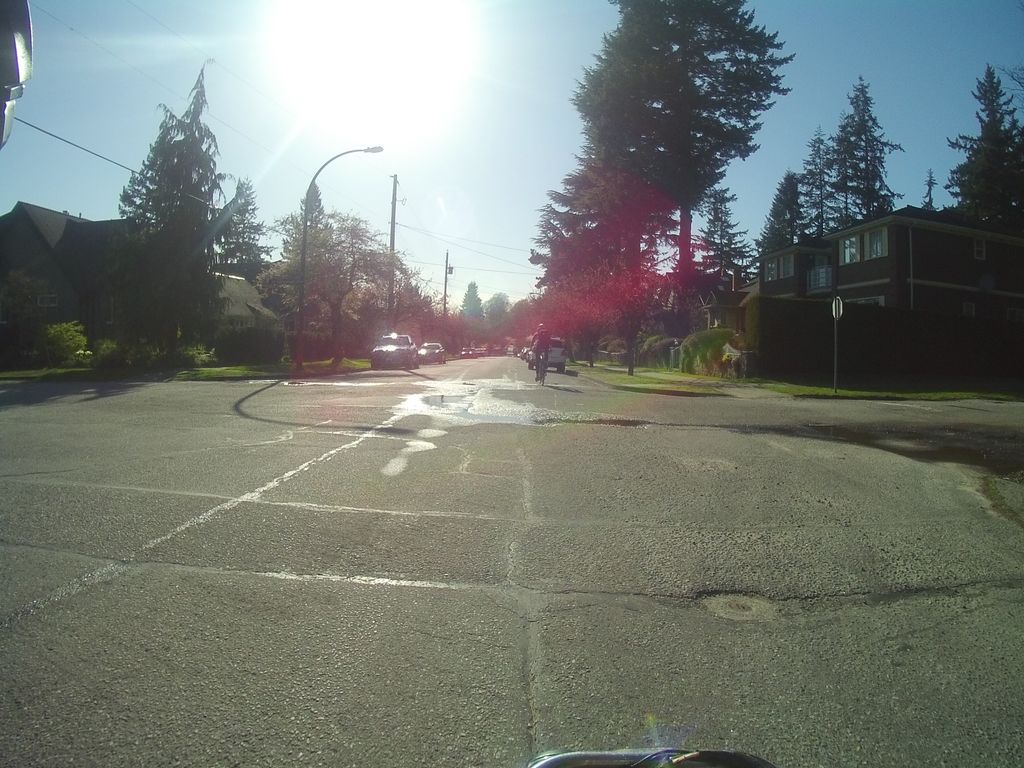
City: vancouver